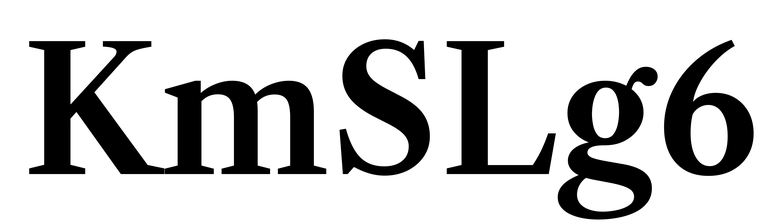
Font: LibreCaslonText_SemiBold